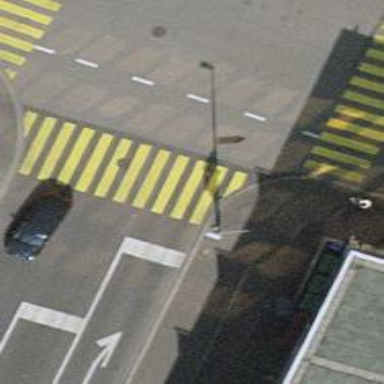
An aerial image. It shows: Footway with asphalt surface and marked zebra crossing.